Question: In my Codeigniter Controller I have the following code that zip the backup file from database. The problem is that when I extract the zip file, instead of single file inside, there are other folder from the path inside of it.
'''
$this->load->dbutil();
$this->load->helper('date');
$this->load->helper('file');
set_time_limit(0);
$prefs = array(
'format' => 'txt', // gzip, zip, txt
'filename' => 'backup.sql', // File name - NEEDED ONLY WITH ZIP FILES
'add_drop' => TRUE, // Whether to add DROP TABLE statements to backup file
'add_insert' => TRUE, // Whether to add INSERT data to backup file
'newline' => "
" // Newline character used in backup file
);
$backup = $this->dbutil->backup($prefs);
$file = FCPATH.'GB_dump_backup/backup.txt';
$zip = FCPATH.'GB_dump_backup/'.now().'backup';
write_file($file, $backup);
system('zip -P pass '.$zip.' '.$file .' ');
'''
I'm not sure why the zip creates path folder inside the zip too. I mean instead of just archiving the backup.txt , it backup from the Application folder till to backup.txt file. After extracting the zip file I get below picture :

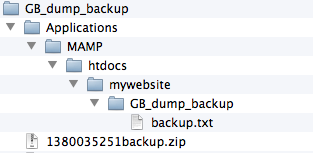
Answer: 'zip' includes the paths to the files in the zip folder it creates by default. Add the '-j' flag to 'j'unk the paths and only include the file.
'''
system('zip -j -P pass '.$zip.' '.$file .' ');
'''
Check out the man page for 'zip' for more info.
'''
$man zip
...
-p
--paths
Include relative file paths as part of the names of files stored in the ar-
chive. This is the default. The -j option junks the paths and just stores
the names of the files.
'''